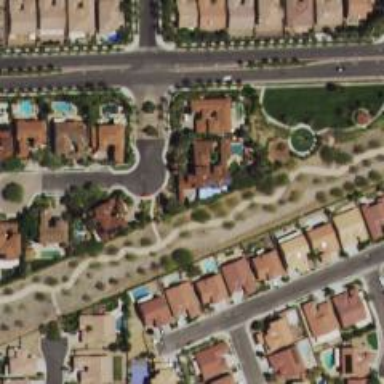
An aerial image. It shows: Residential road.